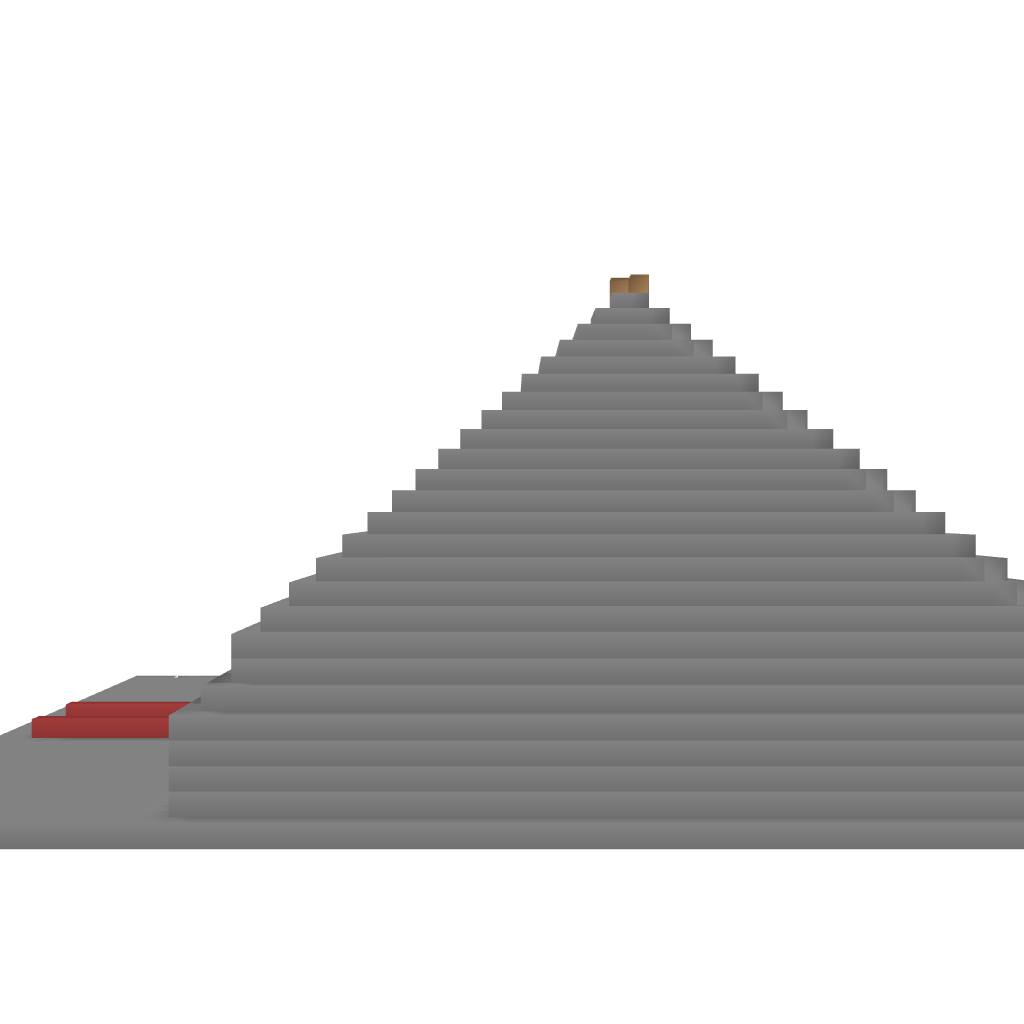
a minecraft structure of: The Hostile Mob Temple bad low quality